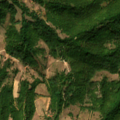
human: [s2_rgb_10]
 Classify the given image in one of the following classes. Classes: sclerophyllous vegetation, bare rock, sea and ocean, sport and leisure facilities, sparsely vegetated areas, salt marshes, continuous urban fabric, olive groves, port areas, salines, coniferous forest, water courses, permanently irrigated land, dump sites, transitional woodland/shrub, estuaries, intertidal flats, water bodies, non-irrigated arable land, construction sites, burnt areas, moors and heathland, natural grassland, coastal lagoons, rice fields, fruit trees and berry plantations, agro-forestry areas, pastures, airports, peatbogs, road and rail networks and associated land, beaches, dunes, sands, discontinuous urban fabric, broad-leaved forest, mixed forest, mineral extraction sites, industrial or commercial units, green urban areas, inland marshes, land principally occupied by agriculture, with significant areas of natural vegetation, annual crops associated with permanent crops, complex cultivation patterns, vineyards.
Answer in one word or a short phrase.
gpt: complex cultivation patterns, broad-leaved forest